Для измерения электрического сопротивления широко используются мостовые схемы.  На рисунке показана электрическая схема моста Уитстона, предназначенная для измерения неизвестного сопротивления $R_{x}$. Сопротивления резисторов $R_{1}$ и $R_{2}$ можно плавно изменять. Сопротивление резистора $R_{0}$ известно с высокой точностью. Изменяя сопротивления $R_{1}$ и $R_{2}$, добиваются, чтобы ток $i$ через миллиамперметр стал равным нулю. В этом случае говорят, что мост сбалансирован.
Выразите неизвестное сопротивление $R_{x}$ через сопротивления $R_{1}$, $R_{2}$, $R_{0}$ при условии сбалансированности моста.
В реальных измерениях практически невозможно точно зафиксировать отсутствие тока через миллиамперметр, так как его чувствительность ограничена. Пусть минимальное значение силы тока, которое может зафиксировать миллиамперметр равно $i_{0}$ (то есть при $i < i_{0}$ миллиамперметр показывает ноль). Определите относительную погрешность измерения сопротивления $R_{x}$, вызванную неточностью определения нулевого значения тока через миллиамперметр. Общую силу тока в цепи $I_{0}$ считайте постоянной и известной, причем $I_{0}\gg i_{0}$.
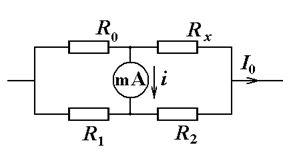
Выразите неизвестное сопротивление $R_{x}$ через сопротивления $R_{1}$, $R_{2}$, $R_{0}$ при условии сбалансированности моста.
Решение: На рисунке показано направление протекания электрических токов и их обозначение. Силы токов через резисторы могут быть найдены из очевидных соотношений$$$$  Из распределения токов, показанного на рисунке, следует, что сила тока через миллиамперметр равна $$i=I_{1}-I_{2}=I_{0}\left(\frac{R_{1}}{R_{1}+R_{0}}-\frac{R_{2}}{R_{2}+R_{x}} \right). \ (3)$$Чтобы сила тока через миллиамперметр стала равной нулю, необходимо выполнение условия (условие сбалансированности моста)$$\frac{R_{1}}{R_{1}+R_{0}}=\frac{R_{2}}{R_{2}+R_{x}},$$или$$\frac{R_{1}}{R_{0}}=\frac{R_{2}}{R_{x}}. \ (4)$$из которого следует формула для определения неизвестного сопротивления$$R_{x}=R_{0}\frac{R_{2}}{R_{1}}. \ (5)$$
Ответ: $$R_{x}=R_{0}\frac{R_{2}}{R_{1}}. $$

В реальных измерениях практически невозможно точно зафиксировать отсутствие тока через миллиамперметр, так как его чувствительность ограничена. Пусть минимальное значение силы тока, которое может зафиксировать миллиамперметр равно $i_{0}$ (то есть при $i < i_{0}$ миллиамперметр показывает ноль). Определите относительную погрешность измерения сопротивления $R_{x}$, вызванную неточностью определения нулевого значения тока через миллиамперметр. Общую силу тока в цепи $I_{0}$ считайте постоянной и известной, причем $I_{0}\gg i_{0}$.
Решение: Для определения погрешности этой формулы следует решить уравнение (3). В ходе решения можно использовать условие малости силы тока $i$. Обозначим $\frac{i}{I_{0}}=\eta$, и при проведении преобразований учтем, что $\eta \ll 1 $:$$\frac{R_{1}}{R_{1}+R_{0}}-\frac{R_{2}}{R_{2}+R_{x}}=\eta \Rightarrow \frac{R_{2}}{R_{2}+R_{x}}=\frac{R_{1}}{R_{1}+R_{0}}-\eta \\\frac{R_{2}+R_{x}}{R_{2}}=\left(\frac{R_{1}}{R_{1}+R_{0}}-\eta \right)^{-1}=\frac{R_{1}+R_{0}}{R_{1}}\left(1-\eta\frac{R_{1}+R_{0}}{R_{1}} \right)^{-1} \approx \frac{R_{1}+R_{0}}{R_{1}} \left(1+\eta\frac{R_{1}+R_{0}}{R_{1}} \right) \\1+\frac{R_{x}}{R_{2}}=\left(1+\frac{R_{0}}{R_{1}} \right) \left(1+\eta\frac{R_{1}+R_{0}}{R_{1}} \right)=1+\frac{R_{0}}{R_{1}}+\eta \left(\frac{R_{1}+R_{0}}{R_{1}} \right)^{2} \Rightarrow R_{x}=R_{2}\frac{R_{0}}{R_{1}}+\eta\left(\frac{R_{1}+R_{0}}{R_{1}} \right)^{2}.$$Перепишем последнее соотношение в виде $$R_{x}=R_{2}\frac{R_{0}}{R_{1}}+\eta\left(\frac{R_{1}+R_{0}}{R_{1}} \right)^{2}=R_{2}\frac{R_{0}}{R_{1}}\left(1+\eta\frac{(R_{1}+R_{0})^{2}}{R_{1}R_{2}} \right), \ (6)$$откуда следует, что относительная погрешность формулы (5) равна$$\varepsilon =\eta\frac{(R_{1}+R_{0})^{2}}{R_{1}R_{2}}. \ (7)$$
Ответ: $$\varepsilon =\eta\frac{(R_{1}+R_{0})^{2}}{R_{1}R_{2}}. $$
Темы:
T, Жаутыковские